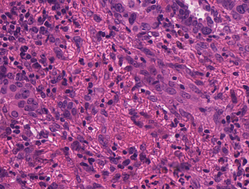
Tumor epithelial tissue: yes
Tumor-associated stroma tissue: yes
Normal tissue: no